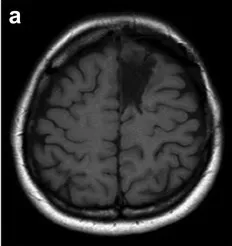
Axial sections of magnetic resonance imaging scan performed 11 months after awake craniotomy. T1-weighted image.
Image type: radiology (mri)